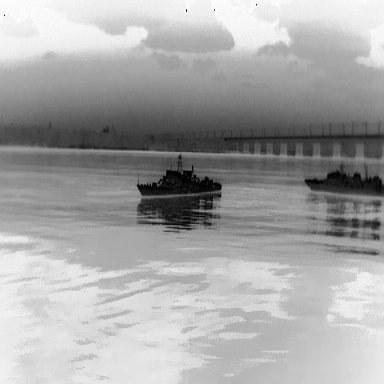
There are two warships in the infrared image.